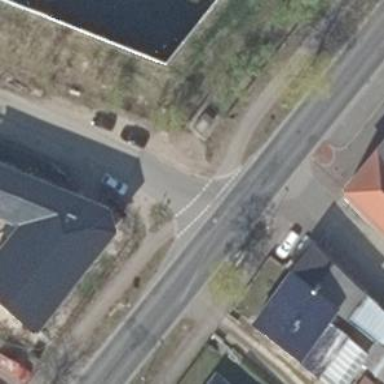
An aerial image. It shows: Road with "give way" sign.